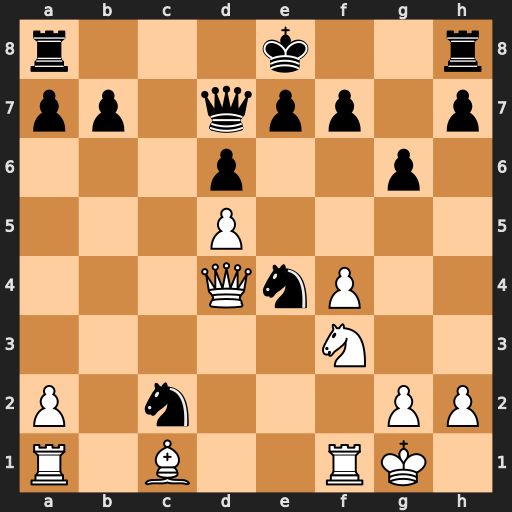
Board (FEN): r3k2r/pp1qpp1p/3p2p1/3P4/3QnP2/5N2/P1n3PP/R1B2RK1
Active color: w
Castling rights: kq
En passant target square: -
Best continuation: Qxh8#